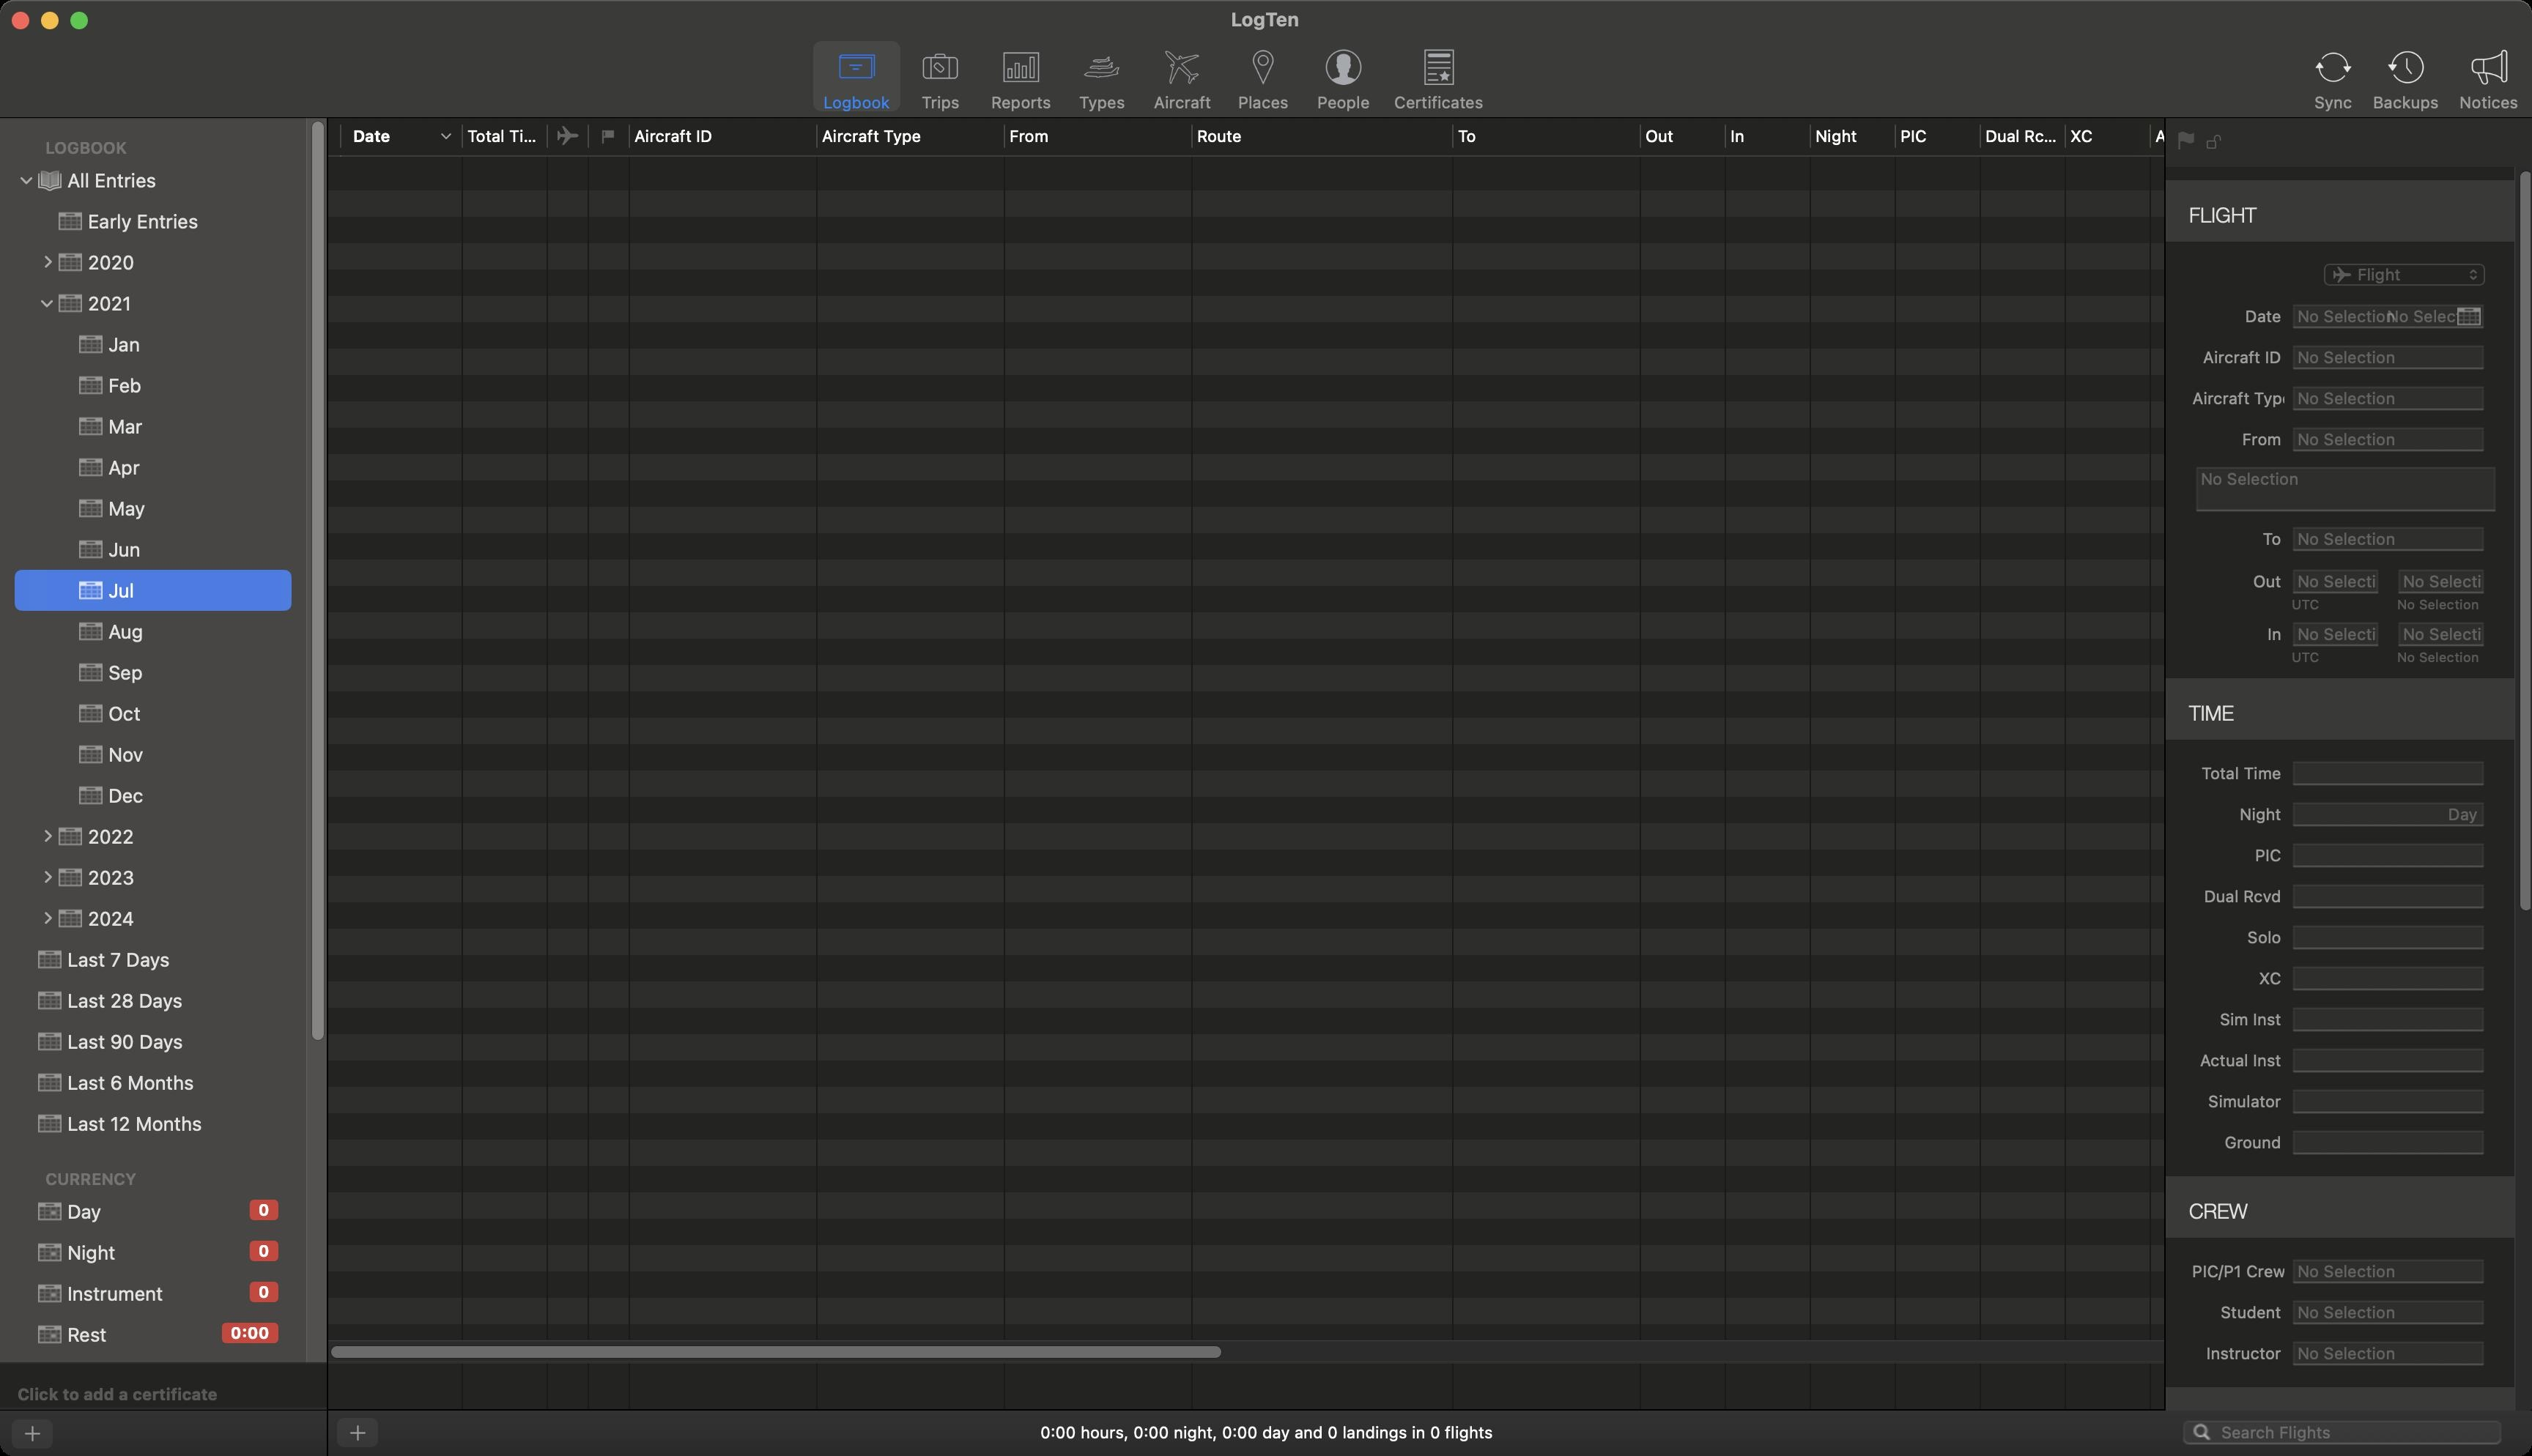
Accessibility tree:
{"name": "LogTen", "role": "AXWindow", "description": null, "role_description": "standard window", "value": null, "position": "0.00;38.00", "size": "1728;994", "children": [{"name": null, "role": "AXSplitGroup", "description": null, "role_description": "split group", "value": null, "position": "0.00;80.00", "size": "1728;914", "children": [{"name": null, "role": "AXGroup", "description": null, "role_description": "group", "value": null, "position": "-7.00;928.00", "size": "234;4", "children": []}, {"name": null, "role": "AXScrollArea", "description": null, "role_description": "scroll area", "value": null, "position": "0.00;80.00", "size": "224;850", "children": [{"name": null, "role": "AXOutline", "description": null, "role_description": "outline", "value": null, "position": "0.00;80.00", "size": "209;1143", "children": [{"name": null, "role": "AXRow", "description": null, "role_description": "outline row", "value": null, "position": "0.00;90.00", "size": "209;19", "children": [{"name": null, "role": "AXStaticText", "description": null, "role_description": "text", "value": "LOGBOOK", "position": "29.00;90.00", "size": "164;19", "children": []}]}, {"name": null, "role": "AXRow", "description": null, "role_description": "outline row", "value": null, "position": "0.00;109.00", "size": "209;28", "children": [{"name": null, "role": "AXGroup", "description": null, "role_description": "group", "value": null, "position": "10.00;109.00", "size": "189;28", "children": [{"name": null, "role": "AXDisclosureTriangle", "description": null, "role_description": "disclosure triangle", "value": 1, "position": "12.00;109.00", "size": "13;28", "children": []}, {"name": null, "role": "AXStaticText", "description": null, "role_description": "text", "value": "All Entries", "position": "25.00;109.00", "size": "168;28", "children": []}]}]}, {"name": null, "role": "AXRow", "description": null, "role_description": "outline row", "value": null, "position": "0.00;137.00", "size": "209;28", "children": [{"name": null, "role": "AXStaticText", "description": null, "role_description": "text", "value": "Early Entries", "position": "39.00;137.00", "size": "154;28", "children": []}]}, {"name": null, "role": "AXRow", "description": null, "role_description": "outline row", "value": null, "position": "0.00;165.00", "size": "209;28", "children": [{"name": null, "role": "AXGroup", "description": null, "role_description": "group", "value": null, "position": "10.00;165.00", "size": "189;28", "children": [{"name": null, "role": "AXDisclosureTriangle", "description": null, "role_description": "disclosure triangle", "value": 0, "position": "26.00;165.00", "size": "13;28", "children": []}, {"name": null, "role": "AXStaticText", "description": null, "role_description": "text", "value": "2020", "position": "39.00;165.00", "size": "154;28", "children": []}]}]}, {"name": null, "role": "AXRow", "description": null, "role_description": "outline row", "value": null, "position": "0.00;193.00", "size": "209;28", "children": [{"name": null, "role": "AXGroup", "description": null, "role_description": "group", "value": null, "position": "10.00;193.00", "size": "189;28", "children": [{"name": null, "role": "AXDisclosureTriangle", "description": null, "role_description": "disclosure triangle", "value": 1, "position": "26.00;193.00", "size": "13;28", "children": []}, {"name": null, "role": "AXStaticText", "description": null, "role_description": "text", "value": "2021", "position": "39.00;193.00", "size": "154;28", "children": []}]}]}, {"name": null, "role": "AXRow", "description": null, "role_description": "outline row", "value": null, "position": "0.00;221.00", "size": "209;28", "children": [{"name": null, "role": "AXStaticText", "description": null, "role_description": "text", "value": "Jan", "position": "53.00;221.00", "size": "140;28", "children": []}]}, {"name": null, "role": "AXRow", "description": null, "role_description": "outline row", "value": null, "position": "0.00;249.00", "size": "209;28", "children": [{"name": null, "role": "AXStaticText", "description": null, "role_description": "text", "value": "Feb", "position": "53.00;249.00", "size": "140;28", "children": []}]}, {"name": null, "role": "AXRow", "description": null, "role_description": "outline row", "value": null, "position": "0.00;277.00", "size": "209;28", "children": [{"name": null, "role": "AXStaticText", "description": null, "role_description": "text", "value": "Mar", "position": "53.00;277.00", "size": "140;28", "children": []}]}, {"name": null, "role": "AXRow", "description": null, "role_description": "outline row", "value": null, "position": "0.00;305.00", "size": "209;28", "children": [{"name": null, "role": "AXStaticText", "description": null, "role_description": "text", "value": "Apr", "position": "53.00;305.00", "size": "140;28", "children": []}]}, {"name": null, "role": "AXRow", "description": null, "role_description": "outline row", "value": null, "position": "0.00;333.00", "size": "209;28", "children": [{"name": null, "role": "AXStaticText", "description": null, "role_description": "text", "value": "May", "position": "53.00;333.00", "size": "140;28", "children": []}]}, {"name": null, "role": "AXRow", "description": null, "role_description": "outline row", "value": null, "position": "0.00;361.00", "size": "209;28", "children": [{"name": null, "role": "AXStaticText", "description": null, "role_description": "text", "value": "Jun", "position": "53.00;361.00", "size": "140;28", "children": []}]}, {"name": null, "role": "AXRow", "description": null, "role_description": "outline row", "value": null, "position": "0.00;389.00", "size": "209;28", "children": [{"name": null, "role": "AXStaticText", "description": null, "role_description": "text", "value": "Jul", "position": "53.00;389.00", "size": "140;28", "children": []}]}, {"name": null, "role": "AXRow", "description": null, "role_description": "outline row", "value": null, "position": "0.00;417.00", "size": "209;28", "children": [{"name": null, "role": "AXStaticText", "description": null, "role_description": "text", "value": "Aug", "position": "53.00;417.00", "size": "140;28", "children": []}]}, {"name": null, "role": "AXRow", "description": null, "role_description": "outline row", "value": null, "position": "0.00;445.00", "size": "209;28", "children": [{"name": null, "role": "AXStaticText", "description": null, "role_description": "text", "value": "Sep", "position": "53.00;445.00", "size": "140;28", "children": []}]}, {"name": null, "role": "AXRow", "description": null, "role_description": "outline row", "value": null, "position": "0.00;473.00", "size": "209;28", "children": [{"name": null, "role": "AXStaticText", "description": null, "role_description": "text", "value": "Oct", "position": "53.00;473.00", "size": "140;28", "children": []}]}, {"name": null, "role": "AXRow", "description": null, "role_description": "outline row", "value": null, "position": "0.00;501.00", "size": "209;28", "children": [{"name": null, "role": "AXStaticText", "description": null, "role_description": "text", "value": "Nov", "position": "53.00;501.00", "size": "140;28", "children": []}]}, {"name": null, "role": "AXRow", "description": null, "role_description": "outline row", "value": null, "position": "0.00;529.00", "size": "209;28", "children": [{"name": null, "role": "AXStaticText", "description": null, "role_description": "text", "value": "Dec", "position": "53.00;529.00", "size": "140;28", "children": []}]}, {"name": null, "role": "AXRow", "description": null, "role_description": "outline row", "value": null, "position": "0.00;557.00", "size": "209;28", "children": [{"name": null, "role": "AXGroup", "description": null, "role_description": "group", "value": null, "position": "10.00;557.00", "size": "189;28", "children": [{"name": null, "role": "AXDisclosureTriangle", "description": null, "role_description": "disclosure triangle", "value": 0, "position": "26.00;557.00", "size": "13;28", "children": []}, {"name": null, "role": "AXStaticText", "description": null, "role_description": "text", "value": "2022", "position": "39.00;557.00", "size": "154;28", "children": []}]}]}, {"name": null, "role": "AXRow", "description": null, "role_description": "outline row", "value": null, "position": "0.00;585.00", "size": "209;28", "children": [{"name": null, "role": "AXGroup", "description": null, "role_description": "group", "value": null, "position": "10.00;585.00", "size": "189;28", "children": [{"name": null, "role": "AXDisclosureTriangle", "description": null, "role_description": "disclosure triangle", "value": 0, "position": "26.00;585.00", "size": "13;28", "children": []}, {"name": null, "role": "AXStaticText", "description": null, "role_description": "text", "value": "2023", "position": "39.00;585.00", "size": "154;28", "children": []}]}]}, {"name": null, "role": "AXRow", "description": null, "role_description": "outline row", "value": null, "position": "0.00;613.00", "size": "209;28", "children": [{"name": null, "role": "AXGroup", "description": null, "role_description": "group", "value": null, "position": "10.00;613.00", "size": "189;28", "children": [{"name": null, "role": "AXDisclosureTriangle", "description": null, "role_description": "disclosure triangle", "value": 0, "position": "26.00;613.00", "size": "13;28", "children": []}, {"name": null, "role": "AXStaticText", "description": null, "role_description": "text", "value": "2024", "position": "39.00;613.00", "size": "154;28", "children": []}]}]}, {"name": null, "role": "AXRow", "description": null, "role_description": "outline row", "value": null, "position": "0.00;641.00", "size": "209;28", "children": [{"name": null, "role": "AXStaticText", "description": null, "role_description": "text", "value": "Last 7 Days", "position": "25.00;641.00", "size": "168;28", "children": []}]}, {"name": null, "role": "AXRow", "description": null, "role_description": "outline row", "value": null, "position": "0.00;669.00", "size": "209;28", "children": [{"name": null, "role": "AXStaticText", "description": null, "role_description": "text", "value": "Last 28 Days", "position": "25.00;669.00", "size": "168;28", "children": []}]}, {"name": null, "role": "AXRow", "description": null, "role_description": "outline row", "value": null, "position": "0.00;697.00", "size": "209;28", "children": [{"name": null, "role": "AXStaticText", "description": null, "role_description": "text", "value": "Last 90 Days", "position": "25.00;697.00", "size": "168;28", "children": []}]}, {"name": null, "role": "AXRow", "description": null, "role_description": "outline row", "value": null, "position": "0.00;725.00", "size": "209;28", "children": [{"name": null, "role": "AXStaticText", "description": null, "role_description": "text", "value": "Last 6 Months", "position": "25.00;725.00", "size": "168;28", "children": []}]}, {"name": null, "role": "AXRow", "description": null, "role_description": "outline row", "value": null, "position": "0.00;753.00", "size": "209;28", "children": [{"name": null, "role": "AXStaticText", "description": null, "role_description": "text", "value": "Last 12 Months", "position": "25.00;753.00", "size": "168;28", "children": []}]}, {"name": null, "role": "AXRow", "description": null, "role_description": "outline row", "value": null, "position": "0.00;794.00", "size": "209;19", "children": [{"name": null, "role": "AXStaticText", "description": null, "role_description": "text", "value": "CURRENCY", "position": "29.00;794.00", "size": "164;19", "children": []}]}, {"name": null, "role": "AXRow", "description": null, "role_description": "outline row", "value": null, "position": "0.00;813.00", "size": "209;28", "children": [{"name": null, "role": "AXStaticText", "description": null, "role_description": "text", "value": "Day", "position": "25.00;813.00", "size": "168;28", "children": []}]}, {"name": null, "role": "AXRow", "description": null, "role_description": "outline row", "value": null, "position": "0.00;841.00", "size": "209;28", "children": [{"name": null, "role": "AXStaticText", "description": null, "role_description": "text", "value": "Night", "position": "25.00;841.00", "size": "168;28", "children": []}]}, {"name": null, "role": "AXRow", "description": null, "role_description": "outline row", "value": null, "position": "0.00;869.00", "size": "209;28", "children": [{"name": null, "role": "AXStaticText", "description": null, "role_description": "text", "value": "Instrument", "position": "25.00;869.00", "size": "168;28", "children": []}]}, {"name": null, "role": "AXRow", "description": null, "role_description": "outline row", "value": null, "position": "0.00;897.00", "size": "209;28", "children": [{"name": null, "role": "AXStaticText", "description": null, "role_description": "text", "value": "Rest", "position": "25.00;897.00", "size": "168;28", "children": []}]}, {"name": null, "role": "AXRow", "description": null, "role_description": "outline row", "value": null, "position": "0.00;938.00", "size": "209;19", "children": [{"name": null, "role": "AXStaticText", "description": null, "role_description": "text", "value": "LIMITS", "position": "29.00;938.00", "size": "164;19", "children": []}]}, {"name": null, "role": "AXRow", "description": null, "role_description": "outline row", "value": null, "position": "0.00;957.00", "size": "209;28", "children": [{"name": null, "role": "AXStaticText", "description": null, "role_description": "text", "value": "Daily Limit (9 hours)", "position": "25.00;957.00", "size": "168;28", "children": []}]}, {"name": null, "role": "AXRow", "description": null, "role_description": "outline row", "value": null, "position": "0.00;985.00", "size": "209;28", "children": [{"name": null, "role": "AXStaticText", "description": null, "role_description": "text", "value": "100 in 672 Hours", "position": "25.00;985.00", "size": "168;28", "children": []}]}, {"name": null, "role": "AXRow", "description": null, "role_description": "outline row", "value": null, "position": "0.00;1013.00", "size": "209;28", "children": [{"name": null, "role": "AXStaticText", "description": null, "role_description": "text", "value": "365 Days", "position": "25.00;1013.00", "size": "168;28", "children": []}]}, {"name": null, "role": "AXRow", "description": null, "role_description": "outline row", "value": null, "position": "0.00;1041.00", "size": "209;28", "children": [{"name": null, "role": "AXStaticText", "description": null, "role_description": "text", "value": "28 Days", "position": "25.00;1041.00", "size": "168;28", "children": []}]}, {"name": null, "role": "AXRow", "description": null, "role_description": "outline row", "value": null, "position": "0.00;1069.00", "size": "209;28", "children": [{"name": null, "role": "AXStaticText", "description": null, "role_description": "text", "value": "12 Months", "position": "25.00;1069.00", "size": "168;28", "children": []}]}, {"name": null, "role": "AXRow", "description": null, "role_description": "outline row", "value": null, "position": "0.00;1097.00", "size": "209;28", "children": [{"name": null, "role": "AXStaticText", "description": null, "role_description": "text", "value": "168 Hours - Duty", "position": "25.00;1097.00", "size": "168;28", "children": []}]}, {"name": null, "role": "AXRow", "description": null, "role_description": "outline row", "value": null, "position": "0.00;1125.00", "size": "209;28", "children": [{"name": null, "role": "AXStaticText", "description": null, "role_description": "text", "value": "672 Hours - Duty", "position": "25.00;1125.00", "size": "168;28", "children": []}]}, {"name": null, "role": "AXRow", "description": null, "role_description": "outline row", "value": null, "position": "0.00;1153.00", "size": "209;28", "children": [{"name": null, "role": "AXStaticText", "description": null, "role_description": "text", "value": "Daily Dual Given", "position": "25.00;1153.00", "size": "168;28", "children": []}]}, {"name": null, "role": "AXRow", "description": null, "role_description": "outline row", "value": null, "position": "0.00;1194.00", "size": "209;19", "children": [{"name": null, "role": "AXStaticText", "description": null, "role_description": "text", "value": "SMART GROUPS", "position": "29.00;1194.00", "size": "164;19", "children": []}]}, {"name": null, "role": "AXColumn", "description": null, "role_description": "column", "value": null, "position": "10.00;80.00", "size": "189;1143", "children": []}]}, {"name": null, "role": "AXScrollBar", "description": null, "role_description": "scroll bar", "value": 0.0, "position": "209.00;80.00", "size": "15;850", "children": [{"name": null, "role": "AXValueIndicator", "description": null, "role_description": "value indicator", "value": 0.0, "position": "209.00;82.00", "size": "15;629", "children": []}, {"name": null, "role": "AXButton", "description": null, "role_description": "increment arrow button", "value": null, "position": "209.00;80.00", "size": "0;0", "children": []}, {"name": null, "role": "AXButton", "description": null, "role_description": "decrement arrow button", "value": null, "position": "209.00;80.00", "size": "0;0", "children": []}, {"name": null, "role": "AXButton", "description": null, "role_description": "increment page button", "value": null, "position": "209.00;711.50", "size": "15;218", "children": []}, {"name": null, "role": "AXButton", "description": null, "role_description": "decrement page button", "value": null, "position": "209.00;80.00", "size": "15;2", "children": []}]}]}, {"name": null, "role": "AXScrollArea", "description": null, "role_description": "scroll area", "value": null, "position": "-2.00;931.00", "size": "227;30", "children": [{"name": null, "role": "AXOutline", "description": null, "role_description": "outline", "value": null, "position": "-2.00;931.00", "size": "227;30", "children": [{"name": null, "role": "AXColumn", "description": null, "role_description": "column", "value": null, "position": "8.00;931.00", "size": "207;30", "children": []}]}]}, {"name": null, "role": "AXGroup", "description": null, "role_description": "group", "value": null, "position": "-3.00;928.00", "size": "227;66", "children": [{"name": null, "role": "AXStaticText", "description": null, "role_description": "text", "value": "", "position": "10.00;933.00", "size": "182;14", "children": []}, {"name": "", "role": "AXButton", "description": "follow link", "role_description": "button", "value": null, "position": "1.00;931.00", "size": "216;29", "children": []}, {"name": null, "role": "AXStaticText", "description": null, "role_description": "text", "value": "", "position": "10.00;945.00", "size": "182;14", "children": []}, {"name": "", "role": "AXMenuButton", "description": "add", "role_description": "menu button", "value": null, "position": "6.00;967.00", "size": "32;25", "children": []}]}, {"name": null, "role": "AXSplitter", "description": null, "role_description": "splitter", "value": 223.0, "position": "223.00;80.00", "size": "1;914", "children": []}, {"name": null, "role": "AXSplitGroup", "description": null, "role_description": "split group", "value": null, "position": "224.00;80.00", "size": "1503;883", "children": [{"name": null, "role": "AXSplitGroup", "description": null, "role_description": "split group", "value": null, "position": "224.00;80.00", "size": "1253;883", "children": [{"name": null, "role": "AXScrollArea", "description": null, "role_description": "scroll area", "value": null, "position": "223.00;931.00", "size": "1255;31", "children": [{"name": null, "role": "AXTable", "description": null, "role_description": "table", "value": null, "position": "223.00;931.00", "size": "2575;33", "children": [{"name": null, "role": "AXRow", "description": null, "role_description": "table row", "value": null, "position": "223.00;936.00", "size": "2575;18", "children": [{"name": null, "role": "AXTextField", "description": null, "role_description": "text field", "value": "", "position": "239.00;937.00", "size": "75;16", "children": []}, {"name": null, "role": "AXTextField", "description": null, "role_description": "text field", "value": "", "position": "317.00;937.00", "size": "55;16", "children": []}, {"name": null, "role": "AXTextField", "description": null, "role_description": "text field", "value": "", "position": "375.00;937.00", "size": "25;16", "children": []}, {"name": null, "role": "AXTextField", "description": null, "role_description": "text field", "value": "", "position": "403.00;937.00", "size": "25;16", "children": []}, {"name": null, "role": "AXTextField", "description": null, "role_description": "text field", "value": "", "position": "431.00;937.00", "size": "125;16", "children": []}, {"name": null, "role": "AXTextField", "description": null, "role_description": "text field", "value": "", "position": "559.00;937.00", "size": "125;16", "children": []}, {"name": null, "role": "AXTextField", "description": null, "role_description": "text field", "value": "", "position": "687.00;937.00", "size": "125;16", "children": []}, {"name": null, "role": "AXTextField", "description": null, "role_description": "text field", "value": "", "position": "815.00;937.00", "size": "175;16", "children": []}, {"name": null, "role": "AXTextField", "description": null, "role_description": "text field", "value": "", "position": "993.00;937.00", "size": "125;16", "children": []}, {"name": null, "role": "AXTextField", "description": null, "role_description": "text field", "value": "", "position": "1121.00;937.00", "size": "55;16", "children": []}, {"name": null, "role": "AXTextField", "description": null, "role_description": "text field", "value": "", "position": "1179.00;937.00", "size": "55;16", "children": []}, {"name": null, "role": "AXTextField", "description": null, "role_description": "text field", "value": "", "position": "1237.00;937.00", "size": "55;16", "children": []}, {"name": null, "role": "AXTextField", "description": null, "role_description": "text field", "value": "", "position": "1295.00;937.00", "size": "55;16", "children": []}, {"name": null, "role": "AXTextField", "description": null, "role_description": "text field", "value": "", "position": "1353.00;937.00", "size": "55;16", "children": []}, {"name": null, "role": "AXTextField", "description": null, "role_description": "text field", "value": "", "position": "1411.00;937.00", "size": "55;16", "children": []}, {"name": null, "role": "AXTextField", "description": null, "role_description": "text field", "value": "", "position": "1469.00;937.00", "size": "55;16", "children": []}, {"name": null, "role": "AXTextField", "description": null, "role_description": "text field", "value": "", "position": "1527.00;937.00", "size": "55;16", "children": []}, {"name": null, "role": "AXTextField", "description": null, "role_description": "text field", "value": "", "position": "1585.00;937.00", "size": "55;16", "children": []}, {"name": null, "role": "AXTextField", "description": null, "role_description": "text field", "value": "", "position": "1643.00;937.00", "size": "55;16", "children": []}, {"name": null, "role": "AXTextField", "description": null, "role_description": "text field", "value": "", "position": "1701.00;937.00", "size": "55;16", "children": []}, {"name": null, "role": "AXTextField", "description": null, "role_description": "text field", "value": "", "position": "1759.00;937.00", "size": "55;16", "children": []}, {"name": null, "role": "AXTextField", "description": null, "role_description": "text field", "value": "", "position": "1817.00;937.00", "size": "55;16", "children": []}, {"name": null, "role": "AXTextField", "description": null, "role_description": "text field", "value": "", "position": "1875.00;937.00", "size": "55;16", "children": []}, {"name": null, "role": "AXTextField", "description": null, "role_description": "text field", "value": "", "position": "1933.00;937.00", "size": "55;16", "children": []}, {"name": null, "role": "AXTextField", "description": null, "role_description": "text field", "value": "", "position": "1991.00;937.00", "size": "55;16", "children": []}, {"name": null, "role": "AXTextField", "description": null, "role_description": "text field", "value": "", "position": "2049.00;937.00", "size": "55;16", "children": []}, {"name": null, "role": "AXTextField", "description": null, "role_description": "text field", "value": "", "position": "2107.00;937.00", "size": "55;16", "children": []}, {"name": null, "role": "AXTextField", "description": null, "role_description": "text field", "value": "", "position": "2165.00;937.00", "size": "125;16", "children": []}, {"name": null, "role": "AXTextField", "description": null, "role_description": "text field", "value": "", "position": "2293.00;937.00", "size": "125;16", "children": []}, {"name": null, "role": "AXTextField", "description": null, "role_description": "text field", "value": "", "position": "2421.00;937.00", "size": "125;16", "children": []}, {"name": null, "role": "AXTextField", "description": null, "role_description": "text field", "value": "", "position": "2549.00;937.00", "size": "175;16", "children": []}, {"name": null, "role": "AXTextField", "description": null, "role_description": "text field", "value": "", "position": "2727.00;937.00", "size": "55;16", "children": []}]}, {"name": null, "role": "AXColumn", "description": null, "role_description": "column", "value": null, "position": "233.00;931.00", "size": "83;33", "children": []}, {"name": null, "role": "AXColumn", "description": null, "role_description": "column", "value": null, "position": "316.00;931.00", "size": "58;33", "children": []}, {"name": null, "role": "AXColumn", "description": null, "role_description": "column", "value": null, "position": "374.00;931.00", "size": "28;33", "children": []}, {"name": null, "role": "AXColumn", "description": null, "role_description": "column", "value": null, "position": "402.00;931.00", "size": "28;33", "children": []}, {"name": null, "role": "AXColumn", "description": null, "role_description": "column", "value": null, "position": "430.00;931.00", "size": "128;33", "children": []}, {"name": null, "role": "AXColumn", "description": null, "role_description": "column", "value": null, "position": "558.00;931.00", "size": "128;33", "children": []}, {"name": null, "role": "AXColumn", "description": null, "role_description": "column", "value": null, "position": "686.00;931.00", "size": "128;33", "children": []}, {"name": null, "role": "AXColumn", "description": null, "role_description": "column", "value": null, "position": "814.00;931.00", "size": "178;33", "children": []}, {"name": null, "role": "AXColumn", "description": null, "role_description": "column", "value": null, "position": "992.00;931.00", "size": "128;33", "children": []}, {"name": null, "role": "AXColumn", "description": null, "role_description": "column", "value": null, "position": "1120.00;931.00", "size": "58;33", "children": []}, {"name": null, "role": "AXColumn", "description": null, "role_description": "column", "value": null, "position": "1178.00;931.00", "size": "58;33", "children": []}, {"name": null, "role": "AXColumn", "description": null, "role_description": "column", "value": null, "position": "1236.00;931.00", "size": "58;33", "children": []}, {"name": null, "role": "AXColumn", "description": null, "role_description": "column", "value": null, "position": "1294.00;931.00", "size": "58;33", "children": []}, {"name": null, "role": "AXColumn", "description": null, "role_description": "column", "value": null, "position": "1352.00;931.00", "size": "58;33", "children": []}, {"name": null, "role": "AXColumn", "description": null, "role_description": "column", "value": null, "position": "1410.00;931.00", "size": "58;33", "children": []}, {"name": null, "role": "AXColumn", "description": null, "role_description": "column", "value": null, "position": "1468.00;931.00", "size": "58;33", "children": []}, {"name": null, "role": "AXColumn", "description": null, "role_description": "column", "value": null, "position": "1526.00;931.00", "size": "58;33", "children": []}, {"name": null, "role": "AXColumn", "description": null, "role_description": "column", "value": null, "position": "1584.00;931.00", "size": "58;33", "children": []}, {"name": null, "role": "AXColumn", "description": null, "role_description": "column", "value": null, "position": "1642.00;931.00", "size": "58;33", "children": []}, {"name": null, "role": "AXColumn", "description": null, "role_description": "column", "value": null, "position": "1700.00;931.00", "size": "58;33", "children": []}, {"name": null, "role": "AXColumn", "description": null, "role_description": "column", "value": null, "position": "1758.00;931.00", "size": "58;33", "children": []}, {"name": null, "role": "AXColumn", "description": null, "role_description": "column", "value": null, "position": "1816.00;931.00", "size": "58;33", "children": []}, {"name": null, "role": "AXColumn", "description": null, "role_description": "column", "value": null, "position": "1874.00;931.00", "size": "58;33", "children": []}, {"name": null, "role": "AXColumn", "description": null, "role_description": "column", "value": null, "position": "1932.00;931.00", "size": "58;33", "children": []}, {"name": null, "role": "AXColumn", "description": null, "role_description": "column", "value": null, "position": "1990.00;931.00", "size": "58;33", "children": []}, {"name": null, "role": "AXColumn", "description": null, "role_description": "column", "value": null, "position": "2048.00;931.00", "size": "58;33", "children": []}, {"name": null, "role": "AXColumn", "description": null, "role_description": "column", "value": null, "position": "2106.00;931.00", "size": "58;33", "children": []}, {"name": null, "role": "AXColumn", "description": null, "role_description": "column", "value": null, "position": "2164.00;931.00", "size": "128;33", "children": []}, {"name": null, "role": "AXColumn", "description": null, "role_description": "column", "value": null, "position": "2292.00;931.00", "size": "128;33", "children": []}, {"name": null, "role": "AXColumn", "description": null, "role_description": "column", "value": null, "position": "2420.00;931.00", "size": "128;33", "children": []}, {"name": null, "role": "AXColumn", "description": null, "role_description": "column", "value": null, "position": "2548.00;931.00", "size": "178;33", "children": []}, {"name": null, "role": "AXColumn", "description": null, "role_description": "column", "value": null, "position": "2726.00;931.00", "size": "62;33", "children": []}]}]}, {"name": null, "role": "AXScrollArea", "description": null, "role_description": "scroll area", "value": null, "position": "223.00;79.00", "size": "1255;851", "children": [{"name": null, "role": "AXTable", "description": null, "role_description": "table", "value": null, "position": "223.00;107.00", "size": "2575;808", "children": [{"name": null, "role": "AXColumn", "description": null, "role_description": "column", "value": null, "position": "233.00;107.00", "size": "83;808", "children": []}, {"name": null, "role": "AXColumn", "description": null, "role_description": "column", "value": null, "position": "316.00;107.00", "size": "58;808", "children": []}, {"name": null, "role": "AXColumn", "description": null, "role_description": "column", "value": null, "position": "374.00;107.00", "size": "28;808", "children": []}, {"name": null, "role": "AXColumn", "description": null, "role_description": "column", "value": null, "position": "402.00;107.00", "size": "28;808", "children": []}, {"name": null, "role": "AXColumn", "description": null, "role_description": "column", "value": null, "position": "430.00;107.00", "size": "128;808", "children": []}, {"name": null, "role": "AXColumn", "description": null, "role_description": "column", "value": null, "position": "558.00;107.00", "size": "128;808", "children": []}, {"name": null, "role": "AXColumn", "description": null, "role_description": "column", "value": null, "position": "686.00;107.00", "size": "128;808", "children": []}, {"name": null, "role": "AXColumn", "description": null, "role_description": "column", "value": null, "position": "814.00;107.00", "size": "178;808", "children": []}, {"name": null, "role": "AXColumn", "description": null, "role_description": "column", "value": null, "position": "992.00;107.00", "size": "128;808", "children": []}, {"name": null, "role": "AXColumn", "description": null, "role_description": "column", "value": null, "position": "1120.00;107.00", "size": "58;808", "children": []}, {"name": null, "role": "AXColumn", "description": null, "role_description": "column", "value": null, "position": "1178.00;107.00", "size": "58;808", "children": []}, {"name": null, "role": "AXColumn", "description": null, "role_description": "column", "value": null, "position": "1236.00;107.00", "size": "58;808", "children": []}, {"name": null, "role": "AXColumn", "description": null, "role_description": "column", "value": null, "position": "1294.00;107.00", "size": "58;808", "children": []}, {"name": null, "role": "AXColumn", "description": null, "role_description": "column", "value": null, "position": "1352.00;107.00", "size": "58;808", "children": []}, {"name": null, "role": "AXColumn", "description": null, "role_description": "column", "value": null, "position": "1410.00;107.00", "size": "58;808", "children": []}, {"name": null, "role": "AXColumn", "description": null, "role_description": "column", "value": null, "position": "1468.00;107.00", "size": "58;808", "children": []}, {"name": null, "role": "AXColumn", "description": null, "role_description": "column", "value": null, "position": "1526.00;107.00", "size": "58;808", "children": []}, {"name": null, "role": "AXColumn", "description": null, "role_description": "column", "value": null, "position": "1584.00;107.00", "size": "58;808", "children": []}, {"name": null, "role": "AXColumn", "description": null, "role_description": "column", "value": null, "position": "1642.00;107.00", "size": "58;808", "children": []}, {"name": null, "role": "AXColumn", "description": null, "role_description": "column", "value": null, "position": "1700.00;107.00", "size": "58;808", "children": []}, {"name": null, "role": "AXColumn", "description": null, "role_description": "column", "value": null, "position": "1758.00;107.00", "size": "58;808", "children": []}, {"name": null, "role": "AXColumn", "description": null, "role_description": "column", "value": null, "position": "1816.00;107.00", "size": "58;808", "children": []}, {"name": null, "role": "AXColumn", "description": null, "role_description": "column", "value": null, "position": "1874.00;107.00", "size": "58;808", "children": []}, {"name": null, "role": "AXColumn", "description": null, "role_description": "column", "value": null, "position": "1932.00;107.00", "size": "58;808", "children": []}, {"name": null, "role": "AXColumn", "description": null, "role_description": "column", "value": null, "position": "1990.00;107.00", "size": "58;808", "children": []}, {"name": null, "role": "AXColumn", "description": null, "role_description": "column", "value": null, "position": "2048.00;107.00", "size": "58;808", "children": []}, {"name": null, "role": "AXColumn", "description": null, "role_description": "column", "value": null, "position": "2106.00;107.00", "size": "58;808", "children": []}, {"name": null, "role": "AXColumn", "description": null, "role_description": "column", "value": null, "position": "2164.00;107.00", "size": "128;808", "children": []}, {"name": null, "role": "AXColumn", "description": null, "role_description": "column", "value": null, "position": "2292.00;107.00", "size": "128;808", "children": []}, {"name": null, "role": "AXColumn", "description": null, "role_description": "column", "value": null, "position": "2420.00;107.00", "size": "128;808", "children": []}, {"name": null, "role": "AXColumn", "description": null, "role_description": "column", "value": null, "position": "2548.00;107.00", "size": "178;808", "children": []}, {"name": null, "role": "AXColumn", "description": null, "role_description": "column", "value": null, "position": "2726.00;107.00", "size": "62;808", "children": []}, {"name": null, "role": "AXGroup", "description": null, "role_description": "group", "value": null, "position": "223.00;79.00", "size": "2575;28", "children": [{"name": "Date", "role": "AXButton", "description": null, "role_description": "sort button", "value": null, "position": "233.00;79.00", "size": "83;28", "children": []}, {"name": "Total_Time", "role": "AXButton", "description": null, "role_description": "sort button", "value": null, "position": "316.00;79.00", "size": "58;28", "children": []}, {"name": "", "role": "AXButton", "description": null, "role_description": "sort button", "value": null, "position": "374.00;79.00", "size": "28;28", "children": []}, {"name": "", "role": "AXButton", "description": null, "role_description": "sort button", "value": null, "position": "402.00;79.00", "size": "28;28", "children": []}, {"name": "Aircraft_ID", "role": "AXButton", "description": null, "role_description": "sort button", "value": null, "position": "430.00;79.00", "size": "128;28", "children": []}, {"name": "Aircraft_Type", "role": "AXButton", "description": null, "role_description": "sort button", "value": null, "position": "558.00;79.00", "size": "128;28", "children": []}, {"name": "From", "role": "AXButton", "description": null, "role_description": "sort button", "value": null, "position": "686.00;79.00", "size": "128;28", "children": []}, {"name": "Route", "role": "AXButton", "description": null, "role_description": "sort button", "value": null, "position": "814.00;79.00", "size": "178;28", "children": []}, {"name": "To", "role": "AXButton", "description": null, "role_description": "sort button", "value": null, "position": "992.00;79.00", "size": "128;28", "children": []}, {"name": "Out", "role": "AXButton", "description": null, "role_description": "sort button", "value": null, "position": "1120.00;79.00", "size": "58;28", "children": []}, {"name": "In", "role": "AXButton", "description": null, "role_description": "sort button", "value": null, "position": "1178.00;79.00", "size": "58;28", "children": []}, {"name": "Night", "role": "AXButton", "description": null, "role_description": "sort button", "value": null, "position": "1236.00;79.00", "size": "58;28", "children": []}, {"name": "PIC", "role": "AXButton", "description": null, "role_description": "sort button", "value": null, "position": "1294.00;79.00", "size": "58;28", "children": []}, {"name": "Dual_Rcvd", "role": "AXButton", "description": null, "role_description": "sort button", "value": null, "position": "1352.00;79.00", "size": "58;28", "children": []}, {"name": "XC", "role": "AXButton", "description": null, "role_description": "sort button", "value": null, "position": "1410.00;79.00", "size": "58;28", "children": []}, {"name": "Actual_Inst", "role": "AXButton", "description": null, "role_description": "sort button", "value": null, "position": "1468.00;79.00", "size": "58;28", "children": []}, {"name": "Sim_Inst", "role": "AXButton", "description": null, "role_description": "sort button", "value": null, "position": "1526.00;79.00", "size": "58;28", "children": []}, {"name": "Solo", "role": "AXButton", "description": null, "role_description": "sort button", "value": null, "position": "1584.00;79.00", "size": "58;28", "children": []}, {"name": "Simulator", "role": "AXButton", "description": null, "role_description": "sort button", "value": null, "position": "1642.00;79.00", "size": "58;28", "children": []}, {"name": "Ground", "role": "AXButton", "description": null, "role_description": "sort button", "value": null, "position": "1700.00;79.00", "size": "58;28", "children": []}, {"name": "Day_Ldg", "role": "AXButton", "description": null, "role_description": "sort button", "value": null, "position": "1758.00;79.00", "size": "58;28", "children": []}, {"name": "Day_T/O", "role": "AXButton", "description": null, "role_description": "sort button", "value": null, "position": "1816.00;79.00", "size": "58;28", "children": []}, {"name": "Night_Ldg", "role": "AXButton", "description": null, "role_description": "sort button", "value": null, "position": "1874.00;79.00", "size": "58;28", "children": []}, {"name": "Night_T/O", "role": "AXButton", "description": null, "role_description": "sort button", "value": null, "position": "1932.00;79.00", "size": "58;28", "children": []}, {"name": "Holds", "role": "AXButton", "description": null, "role_description": "sort button", "value": null, "position": "1990.00;79.00", "size": "58;28", "children": []}, {"name": "Approach_1", "role": "AXButton", "description": null, "role_description": "sort button", "value": null, "position": "2048.00;79.00", "size": "58;28", "children": []}, {"name": "Approach_2", "role": "AXButton", "description": null, "role_description": "sort button", "value": null, "position": "2106.00;79.00", "size": "58;28", "children": []}, {"name": "PIC/P1_Crew", "role": "AXButton", "description": null, "role_description": "sort button", "value": null, "position": "2164.00;79.00", "size": "128;28", "children": []}, {"name": "Instructor", "role": "AXButton", "description": null, "role_description": "sort button", "value": null, "position": "2292.00;79.00", "size": "128;28", "children": []}, {"name": "Student", "role": "AXButton", "description": null, "role_description": "sort button", "value": null, "position": "2420.00;79.00", "size": "128;28", "children": []}, {"name": "Remarks", "role": "AXButton", "description": null, "role_description": "sort button", "value": null, "position": "2548.00;79.00", "size": "178;28", "children": []}, {"name": "Flight_Review", "role": "AXButton", "description": null, "role_description": "sort button", "value": null, "position": "2726.00;79.00", "size": "62;28", "children": []}]}, {"name": null, "role": "AXMenu", "description": null, "role_description": "menu", "value": null, "position": "0.00;1079.00", "size": "0;0", "children": [{"name": "Share", "role": "AXMenuItem", "description": null, "role_description": "menu item", "value": null, "position": "0.00;1079.00", "size": "0;0", "children": []}, {"name": "Create_Trip_Containing_Selected_Entries", "role": "AXMenuItem", "description": null, "role_description": "menu item", "value": null, "position": "0.00;1079.00", "size": "0;0", "children": []}, {"name": "Auto_Fill_Duty/FDP_Times_for_Selected_Entries", "role": "AXMenuItem", "description": null, "role_description": "menu item", "value": null, "position": "0.00;1079.00", "size": "0;0", "children": []}]}]}, {"name": null, "role": "AXScrollBar", "description": null, "role_description": "scroll bar", "value": 0.0, "position": "223.00;915.00", "size": "1255;15", "children": [{"name": null, "role": "AXValueIndicator", "description": null, "role_description": "value indicator", "value": 0.0, "position": "225.00;915.00", "size": "610;15", "children": []}, {"name": null, "role": "AXButton", "description": null, "role_description": "increment arrow button", "value": null, "position": "223.00;915.00", "size": "0;0", "children": []}, {"name": null, "role": "AXButton", "description": null, "role_description": "decrement arrow button", "value": null, "position": "223.00;915.00", "size": "0;0", "children": []}, {"name": null, "role": "AXButton", "description": null, "role_description": "increment page button", "value": null, "position": "835.00;915.00", "size": "643;15", "children": []}, {"name": null, "role": "AXButton", "description": null, "role_description": "decrement page button", "value": null, "position": "223.00;915.00", "size": "2;15", "children": []}]}]}, {"name": null, "role": "AXSplitter", "description": null, "role_description": "splitter", "value": 882.0, "position": "224.00;962.00", "size": "1253;1", "children": []}]}, {"name": null, "role": "AXSplitter", "description": null, "role_description": "splitter", "value": 1253.0, "position": "1477.00;80.00", "size": "1;883", "children": []}, {"name": null, "role": "AXList", "description": null, "role_description": "list", "value": null, "position": "1478.00;114.00", "size": "253;849", "children": [{"name": null, "role": "AXRow", "description": null, "role_description": "row", "value": null, "position": "1478.00;114.00", "size": "238;0", "children": [{"name": null, "role": "AXGroup", "description": null, "role_description": "group", "value": null, "position": "1478.00;123.00", "size": "238;42", "children": [{"name": null, "role": "AXStaticText", "description": null, "role_description": "text", "value": "CAUTION", "position": "1492.00;138.00", "size": "219;22", "children": []}]}]}, {"name": null, "role": "AXRow", "description": null, "role_description": "row", "value": null, "position": "1478.00;114.00", "size": "238;0", "children": [{"name": null, "role": "AXTextArea", "description": null, "role_description": "text entry area", "value": "", "position": "1478.00;114.00", "size": "238;0", "children": []}]}, {"name": null, "role": "AXRow", "description": null, "role_description": "row", "value": null, "position": "1478.00;114.00", "size": "238;60", "children": [{"name": null, "role": "AXGroup", "description": null, "role_description": "group", "value": null, "position": "1478.00;123.00", "size": "238;42", "children": [{"name": null, "role": "AXStaticText", "description": null, "role_description": "text", "value": "FLIGHT", "position": "1492.00;138.00", "size": "219;22", "children": []}]}]}, {"name": null, "role": "AXRow", "description": null, "role_description": "row", "value": null, "position": "1478.00;174.00", "size": "238;28", "children": [{"name": null, "role": "AXPopUpButton", "description": null, "role_description": "pop up button", "value": "Flight", "position": "1586.00;177.00", "size": "110;22", "children": []}]}, {"name": null, "role": "AXRow", "description": null, "role_description": "row", "value": null, "position": "1478.00;202.00", "size": "238;28", "children": [{"name": null, "role": "AXStaticText", "description": null, "role_description": "text", "value": "Date", "position": "1495.00;209.00", "size": "64;14", "children": []}, {"name": null, "role": "AXStaticText", "description": null, "role_description": "text", "value": "", "position": "1561.00;209.00", "size": "138;14", "children": []}, {"name": null, "role": "AXStaticText", "description": null, "role_description": "text", "value": "", "position": "1564.00;206.00", "size": "132;19", "children": []}, {"name": "", "role": "AXButton", "description": null, "role_description": "button", "value": null, "position": "1676.00;208.00", "size": "18;16", "children": []}, {"name": null, "role": "AXStaticText", "description": null, "role_description": "text", "value": "", "position": "1628.00;209.00", "size": "49;17", "children": []}]}, {"name": null, "role": "AXRow", "description": null, "role_description": "row", "value": null, "position": "1478.00;230.00", "size": "238;28", "children": [{"name": null, "role": "AXStaticText", "description": null, "role_description": "text", "value": "Aircraft ID", "position": "1495.00;237.00", "size": "64;14", "children": []}, {"name": null, "role": "AXStaticText", "description": null, "role_description": "text", "value": "", "position": "1561.00;237.00", "size": "138;14", "children": []}, {"name": null, "role": "AXStaticText", "description": null, "role_description": "text", "value": "", "position": "1564.00;234.00", "size": "132;19", "children": []}]}, {"name": null, "role": "AXRow", "description": null, "role_description": "row", "value": null, "position": "1478.00;258.00", "size": "238;28", "children": [{"name": null, "role": "AXStaticText", "description": null, "role_description": "text", "value": "Aircraft Type", "position": "1495.00;265.00", "size": "64;14", "children": []}, {"name": null, "role": "AXStaticText", "description": null, "role_description": "text", "value": "", "position": "1561.00;265.00", "size": "138;14", "children": []}, {"name": null, "role": "AXStaticText", "description": null, "role_description": "text", "value": "", "position": "1564.00;262.00", "size": "132;19", "children": []}]}, {"name": null, "role": "AXRow", "description": null, "role_description": "row", "value": null, "position": "1478.00;286.00", "size": "238;28", "children": [{"name": null, "role": "AXStaticText", "description": null, "role_description": "text", "value": "From", "position": "1495.00;293.00", "size": "64;14", "children": []}, {"name": null, "role": "AXStaticText", "description": null, "role_description": "text", "value": "", "position": "1561.00;293.00", "size": "138;14", "children": []}, {"name": null, "role": "AXStaticText", "description": null, "role_description": "text", "value": "", "position": "1564.00;290.00", "size": "132;19", "children": []}]}, {"name": null, "role": "AXRow", "description": null, "role_description": "row", "value": null, "position": "1478.00;314.00", "size": "238;40", "children": [{"name": null, "role": "AXStaticText", "description": null, "role_description": "text", "value": "", "position": "1563.00;320.00", "size": "143;28", "children": []}, {"name": null, "role": "AXStaticText", "description": null, "role_description": "text", "value": "", "position": "1498.00;317.00", "size": "206;33", "children": []}]}, {"name": null, "role": "AXRow", "description": null, "role_description": "row", "value": null, "position": "1478.00;354.00", "size": "238;28", "children": [{"name": null, "role": "AXStaticText", "description": null, "role_description": "text", "value": "To", "position": "1495.00;361.00", "size": "64;14", "children": []}, {"name": null, "role": "AXStaticText", "description": null, "role_description": "text", "value": "", "position": "1561.00;361.00", "size": "138;14", "children": []}, {"name": null, "role": "AXStaticText", "description": null, "role_description": "text", "value": "", "position": "1564.00;358.00", "size": "132;19", "children": []}]}, {"name": null, "role": "AXRow", "description": null, "role_description": "row", "value": null, "position": "1478.00;382.00", "size": "238;36", "children": [{"name": null, "role": "AXStaticText", "description": null, "role_description": "text", "value": "Out", "position": "1495.00;390.00", "size": "64;14", "children": []}, {"name": null, "role": "AXStaticText", "description": null, "role_description": "text", "value": "", "position": "1562.00;390.00", "size": "65;14", "children": []}, {"name": null, "role": "AXStaticText", "description": null, "role_description": "text", "value": "", "position": "1633.00;390.00", "size": "65;14", "children": []}, {"name": null, "role": "AXStaticText", "description": null, "role_description": "text", "value": "", "position": "1636.00;387.00", "size": "60;19", "children": []}, {"name": null, "role": "AXStaticText", "description": null, "role_description": "text", "value": "UTC", "position": "1562.00;407.00", "size": "66;11", "children": []}, {"name": null, "role": "AXStaticText", "description": null, "role_description": "text", "value": "", "position": "1634.00;407.00", "size": "66;11", "children": []}, {"name": null, "role": "AXStaticText", "description": null, "role_description": "text", "value": "", "position": "1564.00;387.00", "size": "60;19", "children": []}]}, {"name": null, "role": "AXRow", "description": null, "role_description": "row", "value": null, "position": "1478.00;418.00", "size": "238;36", "children": [{"name": null, "role": "AXStaticText", "description": null, "role_description": "text", "value": "In", "position": "1495.00;426.00", "size": "64;14", "children": []}, {"name": null, "role": "AXStaticText", "description": null, "role_description": "text", "value": "", "position": "1562.00;426.00", "size": "65;14", "children": []}, {"name": null, "role": "AXStaticText", "description": null, "role_description": "text", "value": "", "position": "1633.00;426.00", "size": "65;14", "children": []}, {"name": null, "role": "AXStaticText", "description": null, "role_description": "text", "value": "", "position": "1636.00;423.00", "size": "60;19", "children": []}, {"name": null, "role": "AXStaticText", "description": null, "role_description": "text", "value": "UTC", "position": "1562.00;443.00", "size": "66;11", "children": []}, {"name": null, "role": "AXStaticText", "description": null, "role_description": "text", "value": "", "position": "1634.00;443.00", "size": "66;11", "children": []}, {"name": null, "role": "AXStaticText", "description": null, "role_description": "text", "value": "", "position": "1564.00;423.00", "size": "60;19", "children": []}]}, {"name": null, "role": "AXRow", "description": null, "role_description": "row", "value": null, "position": "1478.00;454.00", "size": "238;60", "children": [{"name": null, "role": "AXGroup", "description": null, "role_description": "group", "value": null, "position": "1478.00;463.00", "size": "238;42", "children": [{"name": null, "role": "AXStaticText", "description": null, "role_description": "text", "value": "TIME", "position": "1492.00;478.00", "size": "219;22", "children": []}]}]}, {"name": null, "role": "AXRow", "description": null, "role_description": "row", "value": null, "position": "1478.00;514.00", "size": "238;28", "children": [{"name": null, "role": "AXStaticText", "description": null, "role_description": "text", "value": "Total Time", "position": "1495.00;521.00", "size": "64;14", "children": []}, {"name": null, "role": "AXStaticText", "description": null, "role_description": "text", "value": "", "position": "1561.00;521.00", "size": "138;14", "children": []}, {"name": null, "role": "AXStaticText", "description": null, "role_description": "text", "value": "", "position": "1564.00;518.00", "size": "132;19", "children": []}]}, {"name": null, "role": "AXRow", "description": null, "role_description": "row", "value": null, "position": "1478.00;542.00", "size": "238;28", "children": [{"name": null, "role": "AXStaticText", "description": null, "role_description": "text", "value": "Night", "position": "1495.00;549.00", "size": "64;14", "children": []}, {"name": null, "role": "AXStaticText", "description": null, "role_description": "text", "value": "", "position": "1561.00;549.00", "size": "60;14", "children": []}, {"name": null, "role": "AXStaticText", "description": null, "role_description": "text", "value": "", "position": "1564.00;546.00", "size": "132;19", "children": []}, {"name": null, "role": "AXStaticText", "description": null, "role_description": "text", "value": "Day ", "position": "1629.00;549.00", "size": "64;14", "children": []}]}, {"name": null, "role": "AXRow", "description": null, "role_description": "row", "value": null, "position": "1478.00;570.00", "size": "238;28", "children": [{"name": null, "role": "AXStaticText", "description": null, "role_description": "text", "value": "PIC", "position": "1495.00;577.00", "size": "64;14", "children": []}, {"name": null, "role": "AXStaticText", "description": null, "role_description": "text", "value": "", "position": "1561.00;577.00", "size": "138;14", "children": []}, {"name": null, "role": "AXStaticText", "description": null, "role_description": "text", "value": "", "position": "1564.00;574.00", "size": "132;19", "children": []}]}, {"name": null, "role": "AXRow", "description": null, "role_description": "row", "value": null, "position": "1478.00;598.00", "size": "238;28", "children": [{"name": null, "role": "AXStaticText", "description": null, "role_description": "text", "value": "Dual Rcvd", "position": "1495.00;605.00", "size": "64;14", "children": []}, {"name": null, "role": "AXStaticText", "description": null, "role_description": "text", "value": "", "position": "1561.00;605.00", "size": "138;14", "children": []}, {"name": null, "role": "AXStaticText", "description": null, "role_description": "text", "value": "", "position": "1564.00;602.00", "size": "132;19", "children": []}]}, {"name": null, "role": "AXRow", "description": null, "role_description": "row", "value": null, "position": "1478.00;626.00", "size": "238;28", "children": [{"name": null, "role": "AXStaticText", "description": null, "role_description": "text", "value": "Solo", "position": "1495.00;633.00", "size": "64;14", "children": []}, {"name": null, "role": "AXStaticText", "description": null, "role_description": "text", "value": "", "position": "1561.00;633.00", "size": "138;14", "children": []}, {"name": null, "role": "AXStaticText", "description": null, "role_description": "text", "value": "", "position": "1564.00;630.00", "size": "132;19", "children": []}]}, {"name": null, "role": "AXRow", "description": null, "role_description": "row", "value": null, "position": "1478.00;654.00", "size": "238;28", "children": [{"name": null, "role": "AXStaticText", "description": null, "role_description": "text", "value": "XC", "position": "1495.00;661.00", "size": "64;14", "children": []}, {"name": null, "role": "AXStaticText", "description": null, "role_description": "text", "value": "", "position": "1561.00;661.00", "size": "138;14", "children": []}, {"name": null, "role": "AXStaticText", "description": null, "role_description": "text", "value": "", "position": "1564.00;658.00", "size": "132;19", "children": []}]}, {"name": null, "role": "AXRow", "description": null, "role_description": "row", "value": null, "position": "1478.00;682.00", "size": "238;28", "children": [{"name": null, "role": "AXStaticText", "description": null, "role_description": "text", "value": "Sim Inst", "position": "1495.00;689.00", "size": "64;14", "children": []}, {"name": null, "role": "AXStaticText", "description": null, "role_description": "text", "value": "", "position": "1561.00;689.00", "size": "138;14", "children": []}, {"name": null, "role": "AXStaticText", "description": null, "role_description": "text", "value": "", "position": "1564.00;686.00", "size": "132;19", "children": []}]}, {"name": null, "role": "AXRow", "description": null, "role_description": "row", "value": null, "position": "1478.00;710.00", "size": "238;28", "children": [{"name": null, "role": "AXStaticText", "description": null, "role_description": "text", "value": "Actual Inst", "position": "1495.00;717.00", "size": "64;14", "children": []}, {"name": null, "role": "AXStaticText", "description": null, "role_description": "text", "value": "", "position": "1561.00;717.00", "size": "138;14", "children": []}, {"name": null, "role": "AXStaticText", "description": null, "role_description": "text", "value": "", "position": "1564.00;714.00", "size": "132;19", "children": []}]}, {"name": null, "role": "AXRow", "description": null, "role_description": "row", "value": null, "position": "1478.00;738.00", "size": "238;28", "children": [{"name": null, "role": "AXStaticText", "description": null, "role_description": "text", "value": "Simulator", "position": "1495.00;745.00", "size": "64;14", "children": []}, {"name": null, "role": "AXStaticText", "description": null, "role_description": "text", "value": "", "position": "1561.00;745.00", "size": "138;14", "children": []}, {"name": null, "role": "AXStaticText", "description": null, "role_description": "text", "value": "", "position": "1564.00;742.00", "size": "132;19", "children": []}]}, {"name": null, "role": "AXRow", "description": null, "role_description": "row", "value": null, "position": "1478.00;766.00", "size": "238;28", "children": [{"name": null, "role": "AXStaticText", "description": null, "role_description": "text", "value": "Ground", "position": "1495.00;773.00", "size": "64;14", "children": []}, {"name": null, "role": "AXStaticText", "description": null, "role_description": "text", "value": "", "position": "1561.00;773.00", "size": "138;14", "children": []}, {"name": null, "role": "AXStaticText", "description": null, "role_description": "text", "value": "", "position": "1564.00;770.00", "size": "132;19", "children": []}]}, {"name": null, "role": "AXRow", "description": null, "role_description": "row", "value": null, "position": "1478.00;794.00", "size": "238;60", "children": [{"name": null, "role": "AXGroup", "description": null, "role_description": "group", "value": null, "position": "1478.00;803.00", "size": "238;42", "children": [{"name": null, "role": "AXStaticText", "description": null, "role_description": "text", "value": "CREW", "position": "1492.00;818.00", "size": "219;22", "children": []}]}]}, {"name": null, "role": "AXRow", "description": null, "role_description": "row", "value": null, "position": "1478.00;854.00", "size": "238;28", "children": [{"name": null, "role": "AXStaticText", "description": null, "role_description": "text", "value": "PIC/P1 Crew", "position": "1495.00;861.00", "size": "64;14", "children": []}, {"name": null, "role": "AXStaticText", "description": null, "role_description": "text", "value": "", "position": "1561.00;861.00", "size": "138;14", "children": []}, {"name": null, "role": "AXStaticText", "description": null, "role_description": "text", "value": "", "position": "1564.00;858.00", "size": "132;19", "children": []}]}, {"name": null, "role": "AXRow", "description": null, "role_description": "row", "value": null, "position": "1478.00;882.00", "size": "238;28", "children": [{"name": null, "role": "AXStaticText", "description": null, "role_description": "text", "value": "Student", "position": "1495.00;889.00", "size": "64;14", "children": []}, {"name": null, "role": "AXStaticText", "description": null, "role_description": "text", "value": "", "position": "1561.00;889.00", "size": "138;14", "children": []}, {"name": null, "role": "AXStaticText", "description": null, "role_description": "text", "value": "", "position": "1564.00;886.00", "size": "132;19", "children": []}]}, {"name": null, "role": "AXRow", "description": null, "role_description": "row", "value": null, "position": "1478.00;910.00", "size": "238;28", "children": [{"name": null, "role": "AXStaticText", "description": null, "role_description": "text", "value": "Instructor", "position": "1495.00;917.00", "size": "64;14", "children": []}, {"name": null, "role": "AXStaticText", "description": null, "role_description": "text", "value": "", "position": "1561.00;917.00", "size": "138;14", "children": []}, {"name": null, "role": "AXStaticText", "description": null, "role_description": "text", "value": "", "position": "1564.00;914.00", "size": "132;19", "children": []}]}, {"name": null, "role": "AXRow", "description": null, "role_description": "row", "value": null, "position": "1478.00;938.00", "size": "238;60", "children": [{"name": null, "role": "AXGroup", "description": null, "role_description": "group", "value": null, "position": "1478.00;947.00", "size": "238;42", "children": [{"name": null, "role": "AXStaticText", "description": null, "role_description": "text", "value": "LANDINGS", "position": "1492.00;962.00", "size": "219;22", "children": []}]}]}, {"name": null, "role": "AXRow", "description": null, "role_description": "row", "value": null, "position": "1478.00;998.00", "size": "238;28", "children": [{"name": null, "role": "AXStaticText", "description": null, "role_description": "text", "value": "Day T/O", "position": "1495.00;1005.00", "size": "64;14", "children": []}, {"name": null, "role": "AXStaticText", "description": null, "role_description": "text", "value": "", "position": "1561.00;1005.00", "size": "138;14", "children": []}, {"name": null, "role": "AXStaticText", "description": null, "role_description": "text", "value": "", "position": "1564.00;1002.00", "size": "132;19", "children": []}]}, {"name": null, "role": "AXRow", "description": null, "role_description": "row", "value": null, "position": "1478.00;1026.00", "size": "238;28", "children": [{"name": null, "role": "AXStaticText", "description": null, "role_description": "text", "value": "Day Ldg", "position": "1495.00;1033.00", "size": "64;14", "children": []}, {"name": null, "role": "AXStaticText", "description": null, "role_description": "text", "value": "", "position": "1561.00;1033.00", "size": "138;14", "children": []}, {"name": null, "role": "AXStaticText", "description": null, "role_description": "text", "value": "", "position": "1564.00;1030.00", "size": "132;19", "children": []}]}, {"name": null, "role": "AXRow", "description": null, "role_description": "row", "value": null, "position": "1478.00;1054.00", "size": "238;28", "children": [{"name": null, "role": "AXStaticText", "description": null, "role_description": "text", "value": "Night T/O", "position": "1495.00;1061.00", "size": "64;14", "children": []}, {"name": null, "role": "AXStaticText", "description": null, "role_description": "text", "value": "", "position": "1561.00;1061.00", "size": "138;14", "children": []}, {"name": null, "role": "AXStaticText", "description": null, "role_description": "text", "value": "", "position": "1564.00;1058.00", "size": "132;19", "children": []}]}, {"name": null, "role": "AXRow", "description": null, "role_description": "row", "value": null, "position": "1478.00;1082.00", "size": "238;28", "children": [{"name": null, "role": "AXStaticText", "description": null, "role_description": "text", "value": "Night Ldg", "position": "1495.00;1089.00", "size": "64;14", "children": []}, {"name": null, "role": "AXStaticText", "description": null, "role_description": "text", "value": "", "position": "1561.00;1089.00", "size": "138;14", "children": []}, {"name": null, "role": "AXStaticText", "description": null, "role_description": "text", "value": "", "position": "1564.00;1086.00", "size": "132;19", "children": []}]}, {"name": null, "role": "AXRow", "description": null, "role_description": "row", "value": null, "position": "1478.00;1110.00", "size": "238;60", "children": [{"name": null, "role": "AXGroup", "description": null, "role_description": "group", "value": null, "position": "1478.00;1119.00", "size": "238;42", "children": [{"name": null, "role": "AXStaticText", "description": null, "role_description": "text", "value": "OPERATIONS", "position": "1492.00;1134.00", "size": "219;22", "children": []}]}]}, {"name": null, "role": "AXRow", "description": null, "role_description": "row", "value": null, "position": "1478.00;1170.00", "size": "238;50", "children": [{"name": null, "role": "AXComboBox", "description": null, "role_description": "combo box", "value": "", "position": "1565.00;1173.00", "size": "109;22", "children": [{"name": "", "role": "AXButton", "description": null, "role_description": "button", "value": null, "position": "1656.00;1174.50", "size": "22;19", "children": []}]}, {"name": null, "role": "AXStaticText", "description": null, "role_description": "text", "value": "", "position": "1562.00;1177.00", "size": "138;14", "children": []}, {"name": null, "role": "AXStaticText", "description": null, "role_description": "text", "value": "", "position": "1679.00;1175.00", "size": "17;18", "children": []}, {"name": null, "role": "AXStaticText", "description": null, "role_description": "text", "value": "", "position": "1634.00;1198.00", "size": "62;18", "children": []}, {"name": null, "role": "AXStaticText", "description": null, "role_description": "text", "value": "", "position": "1565.00;1198.00", "size": "61;18", "children": []}, {"name": null, "role": "AXStaticText", "description": null, "role_description": "text", "value": "Approach 1", "position": "1495.00;1177.00", "size": "64;14", "children": []}]}, {"name": null, "role": "AXRow", "description": null, "role_description": "row", "value": null, "position": "1478.00;1220.00", "size": "238;50", "children": [{"name": null, "role": "AXComboBox", "description": null, "role_description": "combo box", "value": "", "position": "1565.00;1223.00", "size": "109;22", "children": [{"name": "", "role": "AXButton", "description": null, "role_description": "button", "value": null, "position": "1656.00;1224.50", "size": "22;19", "children": []}]}, {"name": null, "role": "AXStaticText", "description": null, "role_description": "text", "value": "", "position": "1562.00;1227.00", "size": "138;14", "children": []}, {"name": null, "role": "AXStaticText", "description": null, "role_description": "text", "value": "", "position": "1679.00;1225.00", "size": "17;18", "children": []}, {"name": null, "role": "AXStaticText", "description": null, "role_description": "text", "value": "", "position": "1634.00;1248.00", "size": "62;18", "children": []}, {"name": null, "role": "AXStaticText", "description": null, "role_description": "text", "value": "", "position": "1565.00;1248.00", "size": "61;18", "children": []}, {"name": null, "role": "AXStaticText", "description": null, "role_description": "text", "value": "Approach 2", "position": "1495.00;1227.00", "size": "64;14", "children": []}]}, {"name": null, "role": "AXRow", "description": null, "role_description": "row", "value": null, "position": "1478.00;1270.00", "size": "238;28", "children": [{"name": null, "role": "AXStaticText", "description": null, "role_description": "text", "value": "Holds", "position": "1495.00;1277.00", "size": "64;14", "children": []}, {"name": null, "role": "AXStaticText", "description": null, "role_description": "text", "value": "", "position": "1561.00;1277.00", "size": "138;14", "children": []}, {"name": null, "role": "AXStaticText", "description": null, "role_description": "text", "value": "", "position": "1564.00;1274.00", "size": "132;19", "children": []}]}, {"name": null, "role": "AXRow", "description": null, "role_description": "row", "value": null, "position": "1478.00;1298.00", "size": "238;60", "children": [{"name": null, "role": "AXGroup", "description": null, "role_description": "group", "value": null, "position": "1478.00;1307.00", "size": "238;42", "children": [{"name": null, "role": "AXStaticText", "description": null, "role_description": "text", "value": "NOTES", "position": "1492.00;1322.00", "size": "219;22", "children": []}]}]}, {"name": null, "role": "AXRow", "description": null, "role_description": "row", "value": null, "position": "1478.00;1358.00", "size": "238;150", "children": [{"name": null, "role": "AXStaticText", "description": null, "role_description": "text", "value": "", "position": "1495.00;1366.00", "size": "204;135", "children": []}, {"name": null, "role": "AXStaticText", "description": null, "role_description": "text", "value": "", "position": "1498.00;1366.00", "size": "198;135", "children": []}]}, {"name": null, "role": "AXRow", "description": null, "role_description": "row", "value": null, "position": "1478.00;1508.00", "size": "238;22", "children": [{"name": "Flight_Review", "role": "AXCheckBox", "description": null, "role_description": "checkbox", "value": 0, "position": "1583.00;1510.00", "size": "115;18", "children": []}]}]}, {"name": null, "role": "AXGroup", "description": null, "role_description": "group", "value": null, "position": "1478.00;80.00", "size": "251;37", "children": [{"name": "", "role": "AXCheckBox", "description": null, "role_description": "toggle button", "value": 0, "position": "1484.00;88.00", "size": "16;16", "children": []}, {"name": "", "role": "AXCheckBox", "description": "unlocked lock", "role_description": "toggle button", "value": 0, "position": "1505.00;86.00", "size": "12;20", "children": []}, {"name": "", "role": "AXButton", "description": null, "role_description": "button", "value": null, "position": "1531.00;80.00", "size": "178;32", "children": []}, {"name": "", "role": "AXButton", "description": null, "role_description": "button", "value": null, "position": "1502.00;88.00", "size": "18;18", "children": []}]}]}, {"name": null, "role": "AXGroup", "description": null, "role_description": "group", "value": null, "position": "218.00;963.00", "size": "1508;34", "children": [{"name": null, "role": "AXStaticText", "description": null, "role_description": "text", "value": "0:00 hours, 0:00 night, 0:00 day and 0 landings in 0 flights", "position": "266.00;971.00", "size": "1197;14", "children": []}, {"name": null, "role": "AXStaticText", "description": null, "role_description": "text", "value": "", "position": "266.00;971.00", "size": "1197;14", "children": []}, {"name": null, "role": "AXTextField", "description": null, "role_description": "search text field", "value": "", "position": "1489.00;968.00", "size": "219;19", "children": [{"name": "", "role": "AXButton", "description": "search", "role_description": "button", "value": null, "position": "1491.00;968.00", "size": "24;19", "children": []}]}, {"name": "", "role": "AXButton", "description": "add", "role_description": "button", "value": null, "position": "228.00;966.00", "size": "32;25", "children": []}]}]}, {"name": null, "role": "AXToolbar", "description": null, "role_description": "toolbar", "value": null, "position": "0.00;28.00", "size": "1728;52", "children": [{"name": "Logbook", "role": "AXButton", "description": null, "role_description": "button", "value": null, "position": "555.00;28.00", "size": "60;52", "children": []}, {"name": "Trips", "role": "AXButton", "description": null, "role_description": "button", "value": null, "position": "614.50;28.00", "size": "55;52", "children": []}, {"name": "Reports", "role": "AXButton", "description": null, "role_description": "button", "value": null, "position": "669.50;28.00", "size": "55;52", "children": []}, {"name": "Types", "role": "AXButton", "description": null, "role_description": "button", "value": null, "position": "724.50;28.00", "size": "55;52", "children": []}, {"name": "Aircraft", "role": "AXButton", "description": null, "role_description": "button", "value": null, "position": "779.50;28.00", "size": "55;52", "children": []}, {"name": "Places", "role": "AXButton", "description": null, "role_description": "button", "value": null, "position": "834.50;28.00", "size": "55;52", "children": []}, {"name": "People", "role": "AXButton", "description": null, "role_description": "button", "value": null, "position": "889.50;28.00", "size": "55;52", "children": []}, {"name": "Certificates", "role": "AXButton", "description": null, "role_description": "button", "value": null, "position": "944.50;28.00", "size": "75;52", "children": []}, {"name": "Sync", "role": "AXButton", "description": null, "role_description": "button", "value": null, "position": "1572.50;28.00", "size": "40;52", "children": []}, {"name": "Backups", "role": "AXButton", "description": null, "role_description": "button", "value": null, "position": "1612.50;28.00", "size": "59;52", "children": []}, {"name": "Notices", "role": "AXButton", "description": null, "role_description": "button", "value": null, "position": "1671.50;28.00", "size": "54;52", "children": []}]}, {"name": null, "role": "AXButton", "description": null, "role_description": "close button", "value": null, "position": "7.00;6.00", "size": "14;16", "children": []}, {"name": null, "role": "AXButton", "description": null, "role_description": "full screen button", "value": null, "position": "47.00;6.00", "size": "14;16", "children": [{"name": null, "role": "AXGroup", "description": null, "role_description": "group", "value": null, "position": "47.00;6.00", "size": "14;16", "children": [{"name": null, "role": "AXGroup", "description": null, "role_description": "group", "value": null, "position": "47.00;6.00", "size": "14;16", "children": []}]}]}, {"name": null, "role": "AXButton", "description": null, "role_description": "minimize button", "value": null, "position": "27.00;6.00", "size": "14;16", "children": []}, {"name": null, "role": "AXStaticText", "description": null, "role_description": "text", "value": "LogTen", "position": "838.00;5.00", "size": "51;16", "children": []}]}